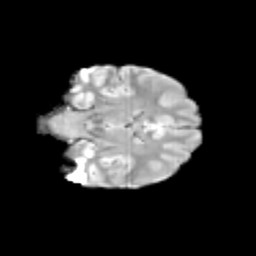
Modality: T2w
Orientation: coronal
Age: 12
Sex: female
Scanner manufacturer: siemens
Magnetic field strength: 3 T
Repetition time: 3.8 s
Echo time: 0.07 s